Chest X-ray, PA view. Patient: 57 years old, sex M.
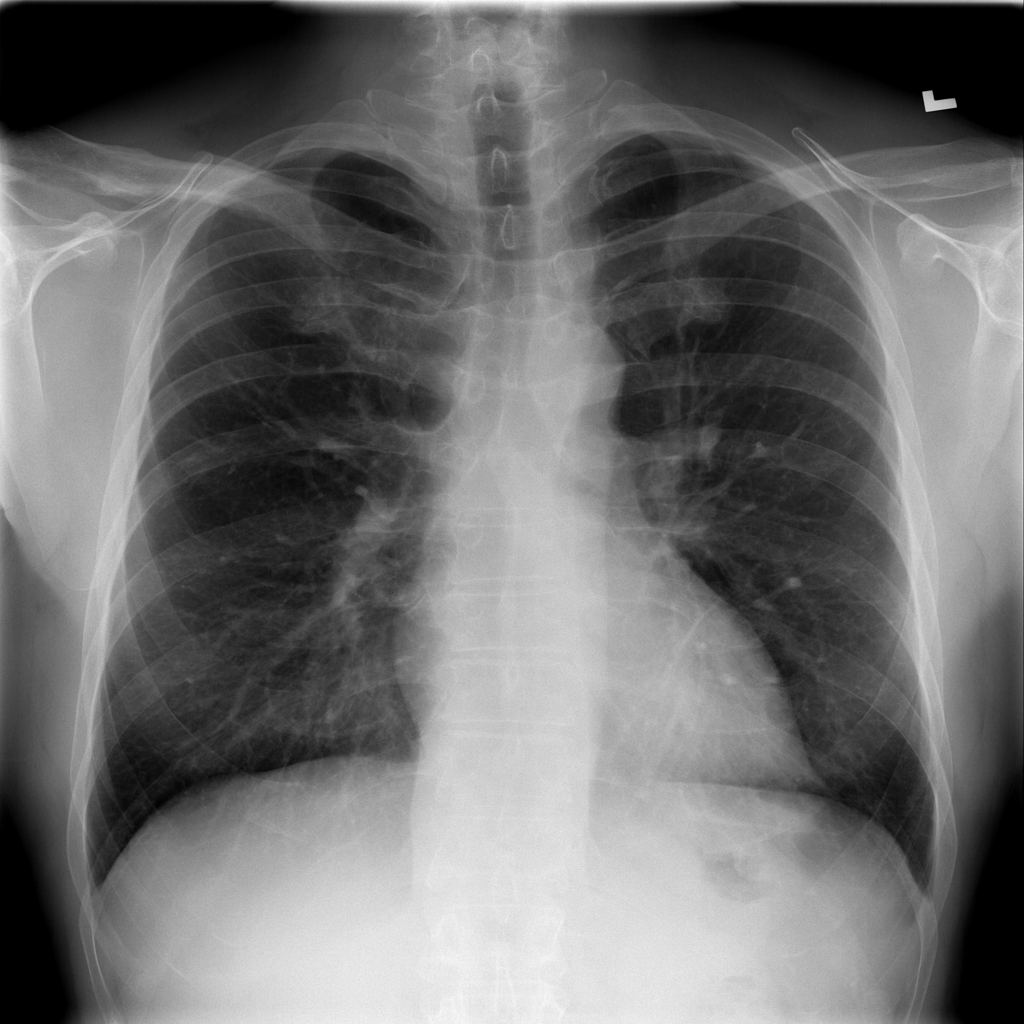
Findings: No Finding